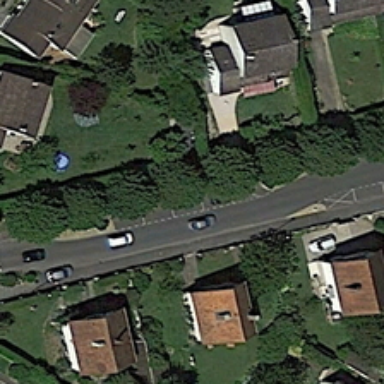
Many cars are on the wide road .